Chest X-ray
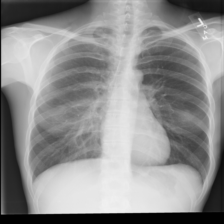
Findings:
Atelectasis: negative
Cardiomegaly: negative
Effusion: negative
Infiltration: negative
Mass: negative
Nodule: negative
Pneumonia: negative
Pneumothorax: negative
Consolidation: negative
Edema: negative
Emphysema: negative
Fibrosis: negative
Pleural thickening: negative
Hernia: negative